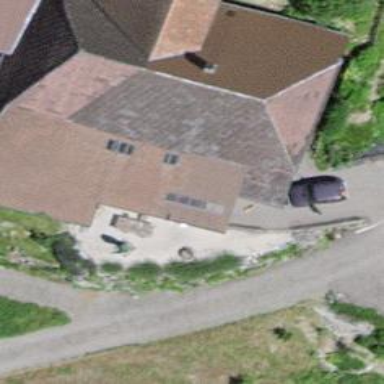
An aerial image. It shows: Farm building.